Interaction volume radius: 5 \u00c5
Interaction volume height: 40 \u00c5
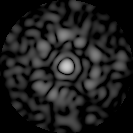
Disorder parameter: 0.8111